Aerial crown-view tile of a tropical tree (Barro Colorado Island, Panama), acquired 20250818:
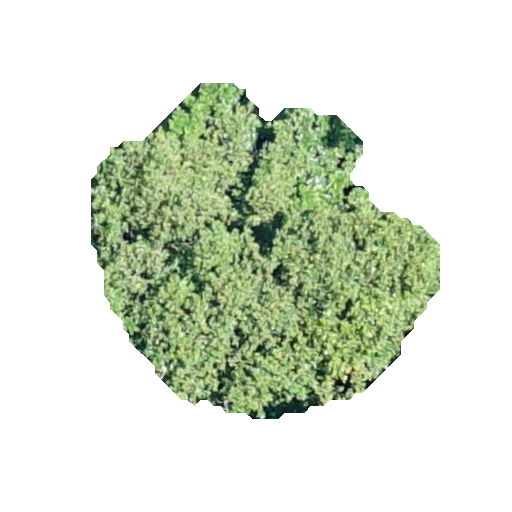
Species: Hieronyma alchorneoides
GBIF accepted scientific name: Hieronyma alchorneoides
Crown area: 116.455 m²